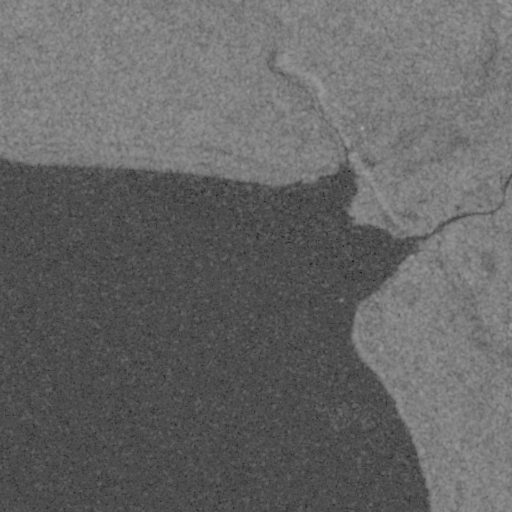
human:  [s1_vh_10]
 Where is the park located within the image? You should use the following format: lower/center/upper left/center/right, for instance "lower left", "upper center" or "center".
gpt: The park is located in the center right of the image.
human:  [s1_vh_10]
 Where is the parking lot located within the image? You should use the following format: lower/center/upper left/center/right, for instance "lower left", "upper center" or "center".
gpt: The parking lot is located in the center right of the image.
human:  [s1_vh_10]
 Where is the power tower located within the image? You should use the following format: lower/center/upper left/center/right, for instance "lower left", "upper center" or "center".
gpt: The power tower is located in the upper of the image.
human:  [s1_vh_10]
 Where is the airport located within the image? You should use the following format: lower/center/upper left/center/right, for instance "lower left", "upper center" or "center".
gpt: There is no airport in the image.

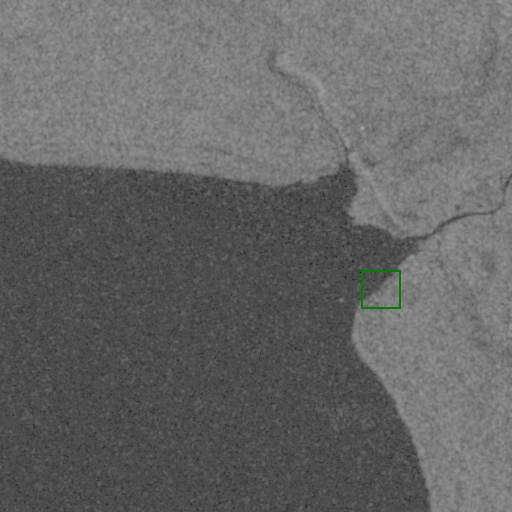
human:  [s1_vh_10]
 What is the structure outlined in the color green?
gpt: The structure outlined in green is a park.
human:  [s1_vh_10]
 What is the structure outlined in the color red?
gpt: There is no red outline.